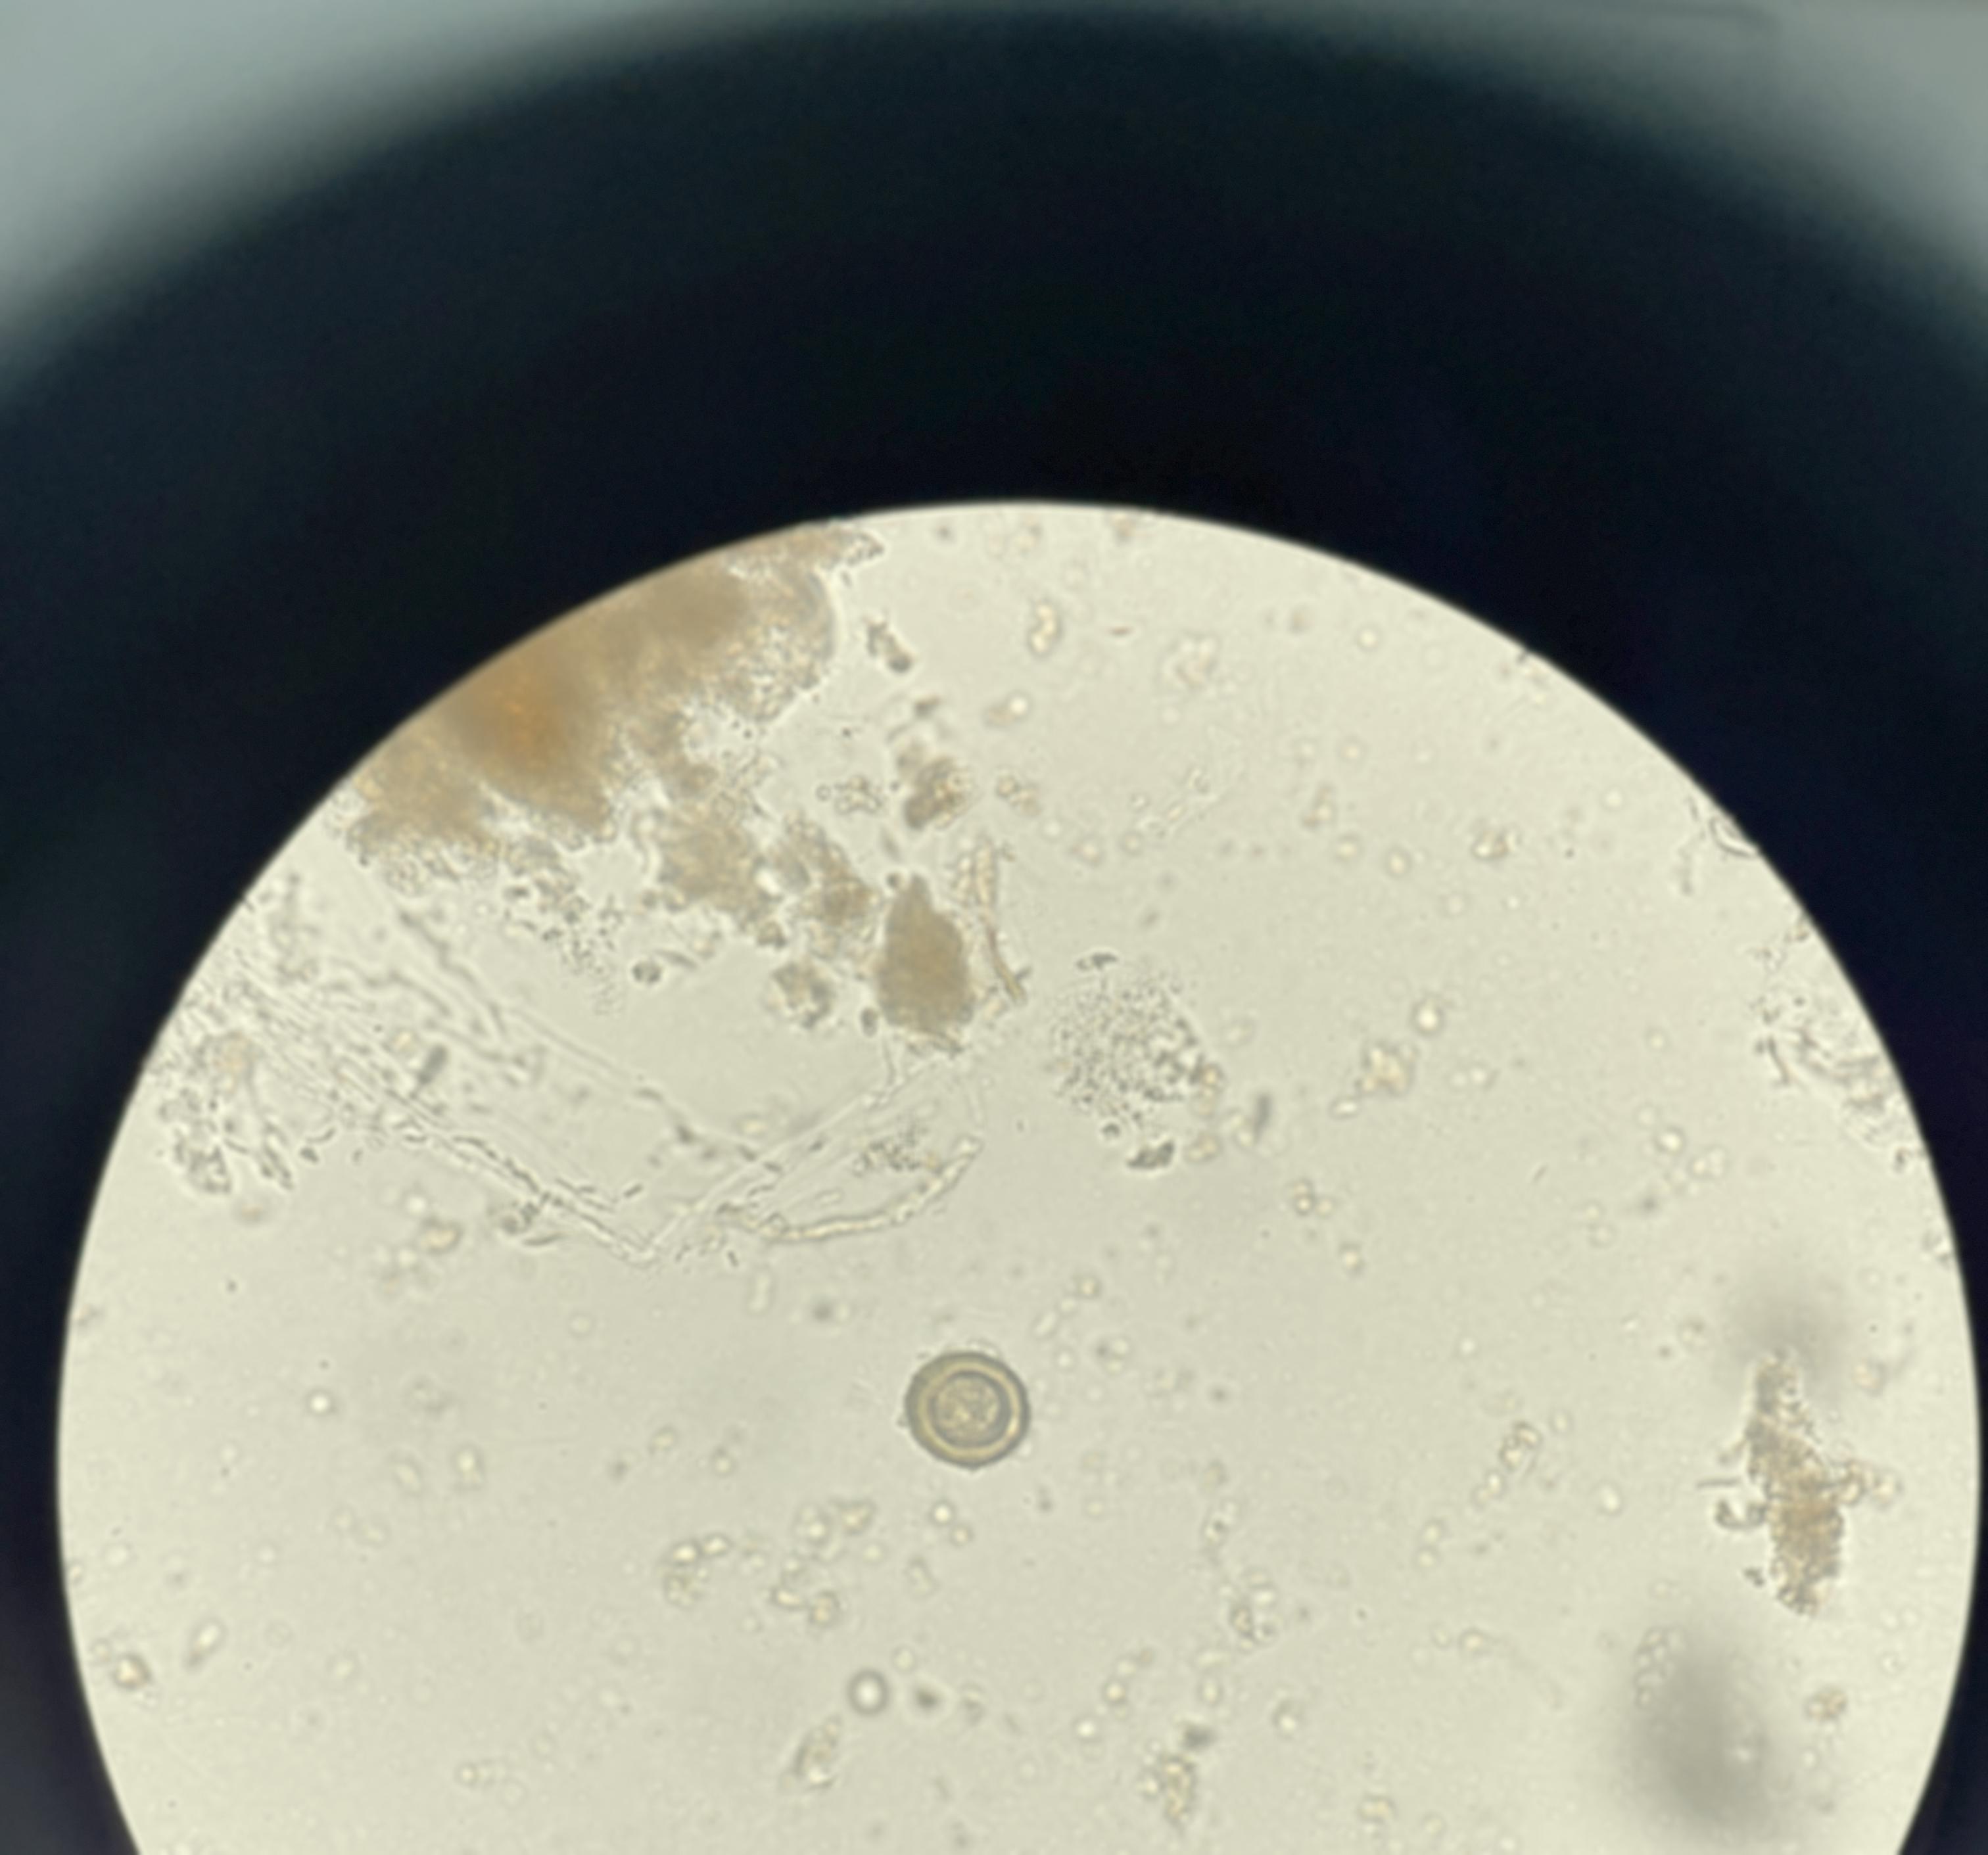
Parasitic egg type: Taenia spp. egg